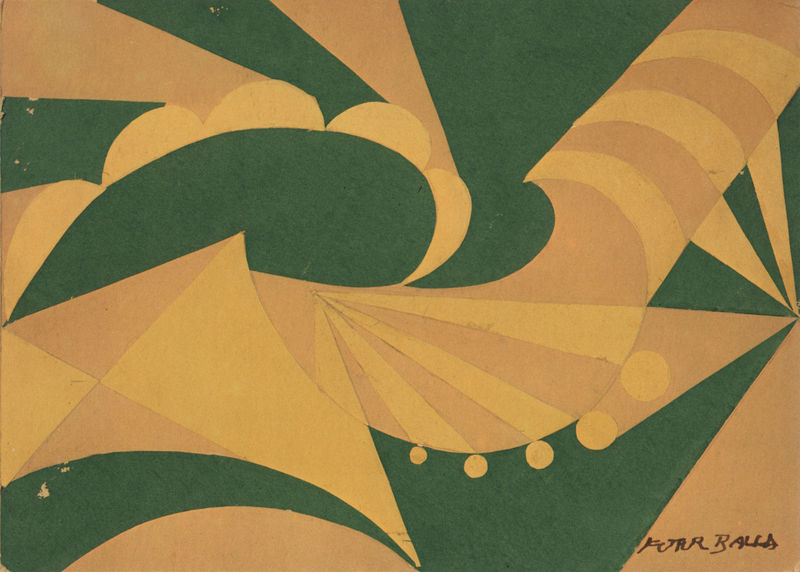
Titel: Paesaggio
Künstler: Giacomo Balla
Standort: Roma
Institution: (Privatsammlung)
Schlagwörter: dreieck, gelb, grün, ocker, bewegung, braun, bunt, orange, rot, beige, expressionismus, spitze, felder, sonne, spitzen, kreis, oval, rund, bewegt, welle, bogen, fahnen, italien, fahne, moderne, abstrakt, flächen, formen, linien, abstraktion, bögen, punkte, futurismus, strahlen, linie, kohle, form, dynamik, lauf, punkt, kreise, halbkreis, ecken, geometrisch, schwul, rötlich, tempo, dreiecke, rundung, spirale, tropfen, halbkreise, balla, dynamismus, dinamismo, halbreis, kohle ist schwul